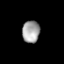
Tissue: prostate
Cell type: T cells
Senescence score: 0.2771
Nuclear area (px): 374
Mean DAPI intensity: 164.433